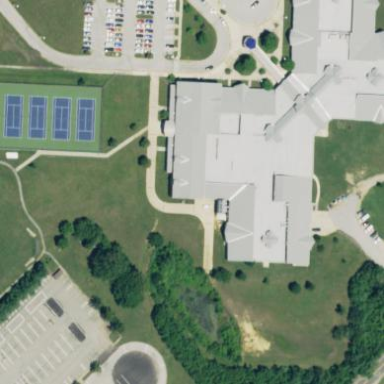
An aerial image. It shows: School building or complex.